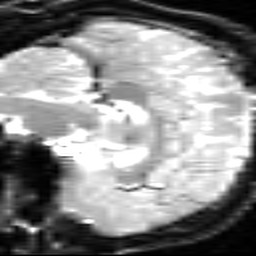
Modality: inplaneT2
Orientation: sagittal
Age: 38
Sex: male